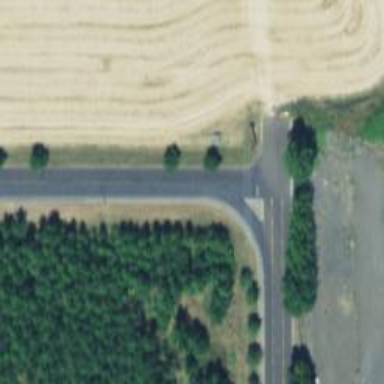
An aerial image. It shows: Tertiary link road.